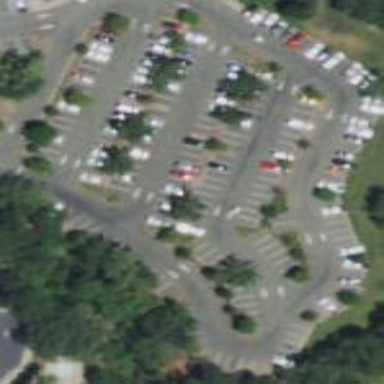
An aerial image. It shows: Parking area.